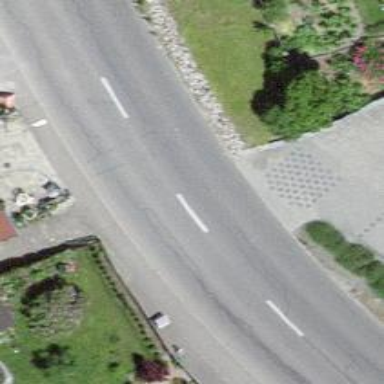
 with designated cycle lane on both sides."